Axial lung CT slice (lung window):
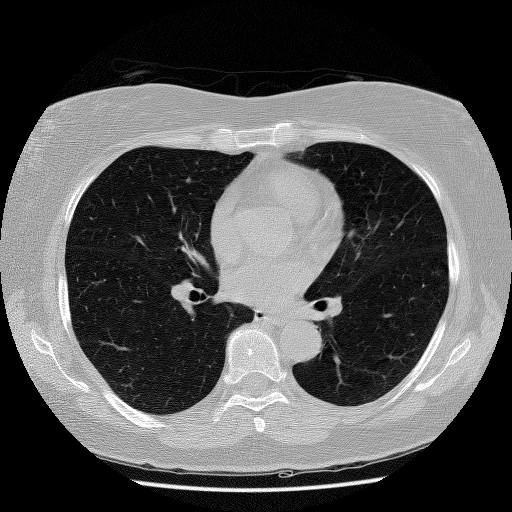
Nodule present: no